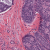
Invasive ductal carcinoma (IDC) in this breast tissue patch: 0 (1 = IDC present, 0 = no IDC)